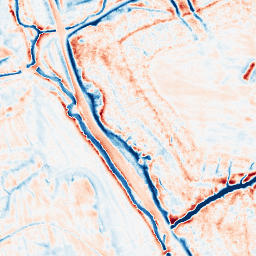
Category: edge_preserving
Decomposition family: guided
Decomposition parameters: radius: 4
eps: 0.01
Upsampling method: quartic
Upsampling parameters: scale: 8
Upsampling scale: 8